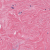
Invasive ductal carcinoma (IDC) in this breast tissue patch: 0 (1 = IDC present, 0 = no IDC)